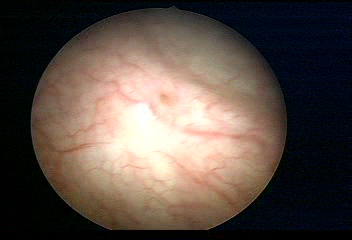
Modality: WLC
Class: Normal mucosa
Bladder cancer association: No